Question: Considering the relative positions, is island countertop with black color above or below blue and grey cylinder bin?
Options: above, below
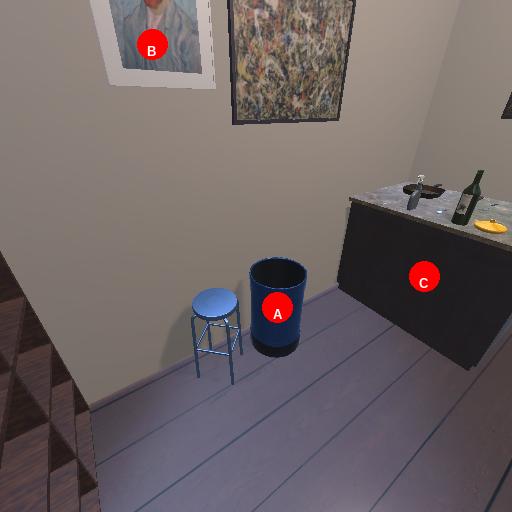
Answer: above